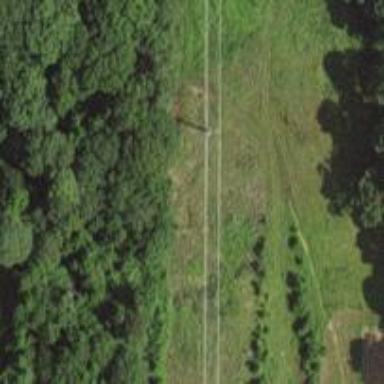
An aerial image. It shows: Power pole.